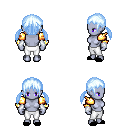
a pixel art fantasy rpg character, female body template, dark elf, purple skin, gold arm armor, white pants, white cyan twin-tailed hairstyle, white cloth bracers, black slippers, four views (front, back, left, right), 2x2 character sprite sheet, small pixel art, hard edges, no anti-aliasing